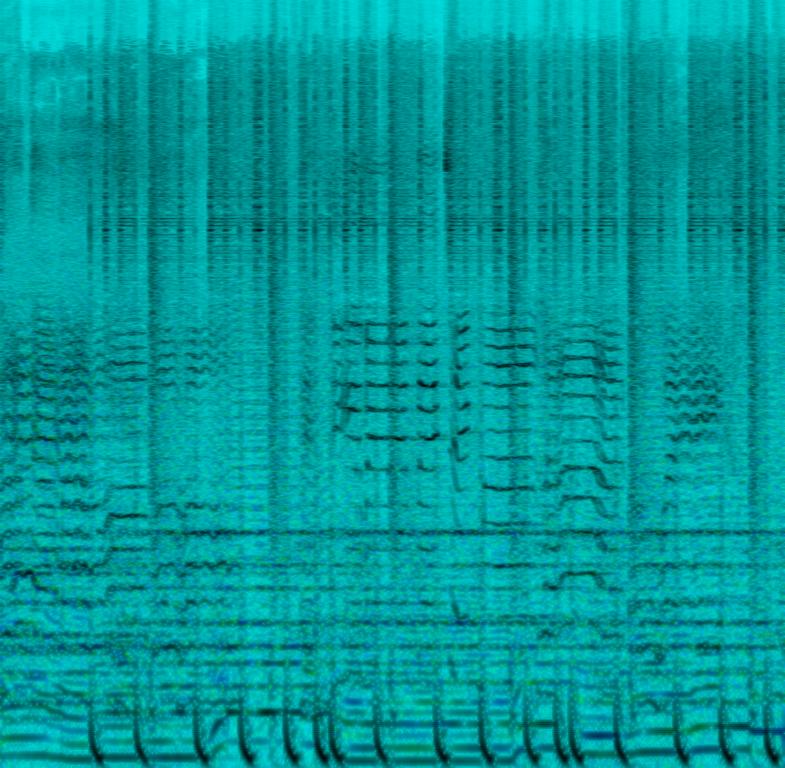
The low quality recording features a pop song that consists of mellow female vocals, followed by female background vocals, singing over punchy kicks, claps, shimmering open hats, stuttering hi hats, buzzy synth bass and wide synth pad chords. It sounds aggressive, bright, punchy, energetic and kind of manic due to those hi hats.